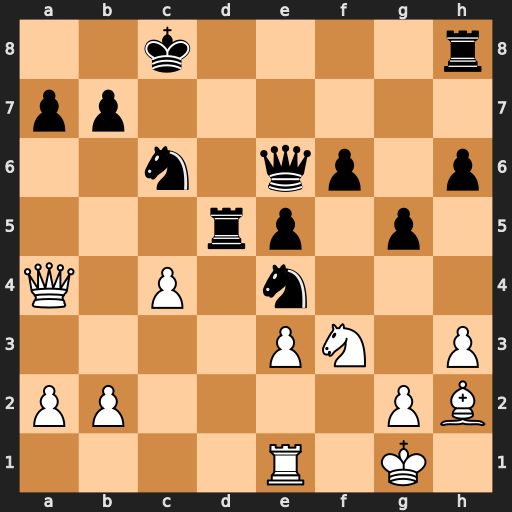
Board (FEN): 2k4r/pp6/2n1qp1p/3rp1p1/Q1P1n3/4PN1P/PP4PB/4R1K1
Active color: w
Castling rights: -
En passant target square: -
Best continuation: cxd5 Qxd5 Rd1 Nc5 Qc2 Qxa2 Qxc5